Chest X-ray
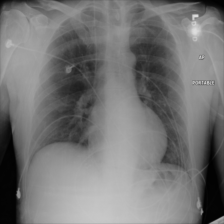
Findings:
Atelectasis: positive
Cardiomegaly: negative
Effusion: negative
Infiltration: negative
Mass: negative
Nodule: negative
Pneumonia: negative
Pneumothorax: negative
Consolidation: negative
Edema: negative
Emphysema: negative
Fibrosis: negative
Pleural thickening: negative
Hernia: negative